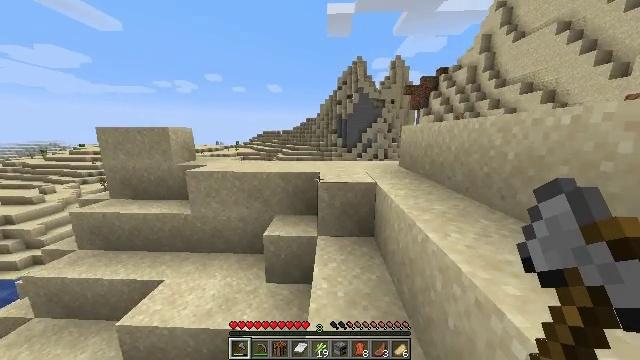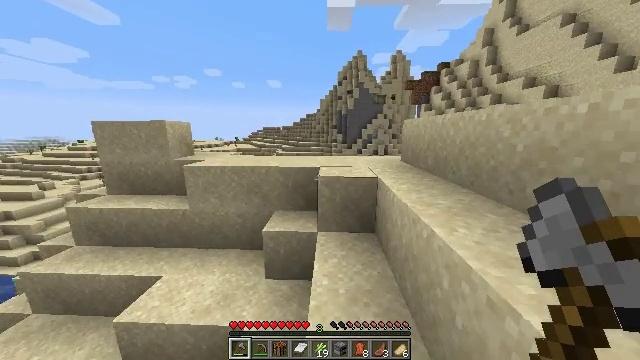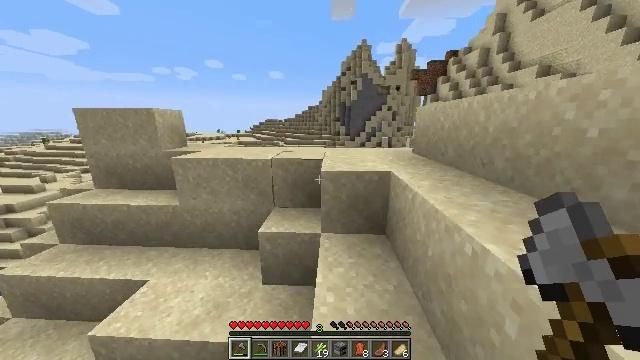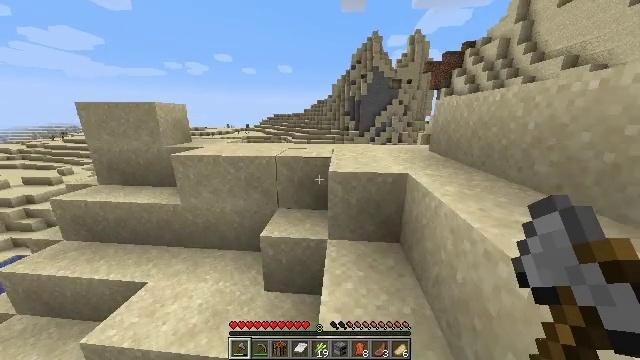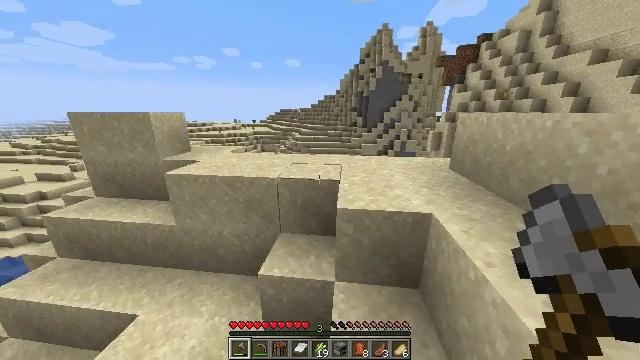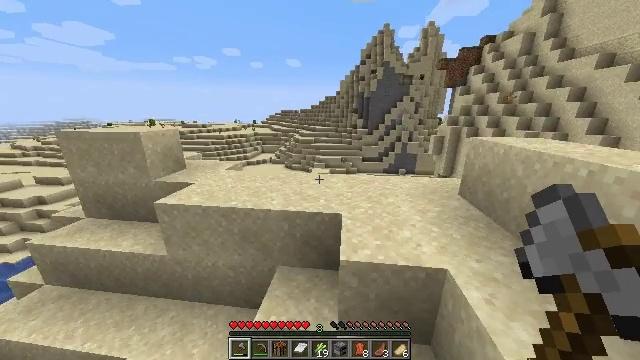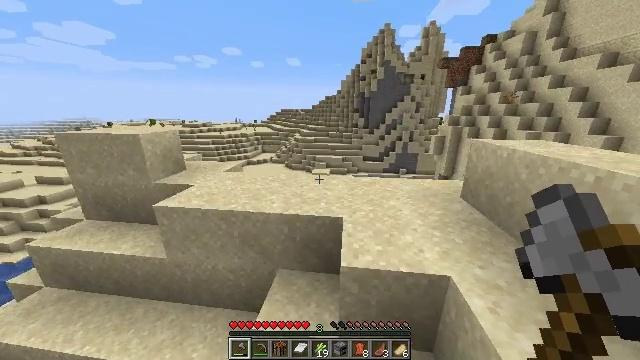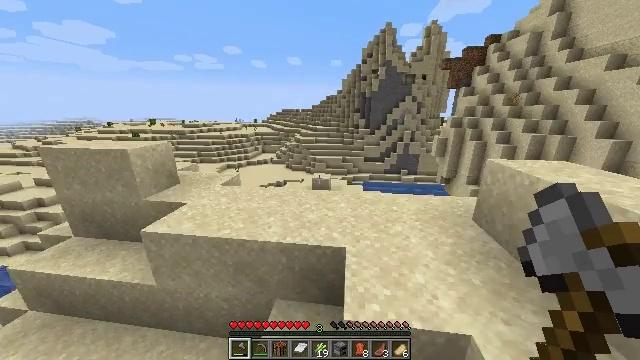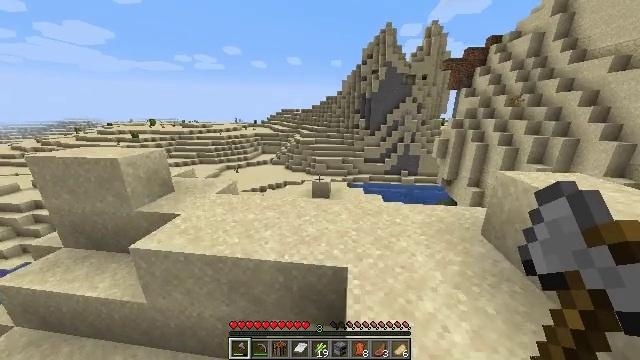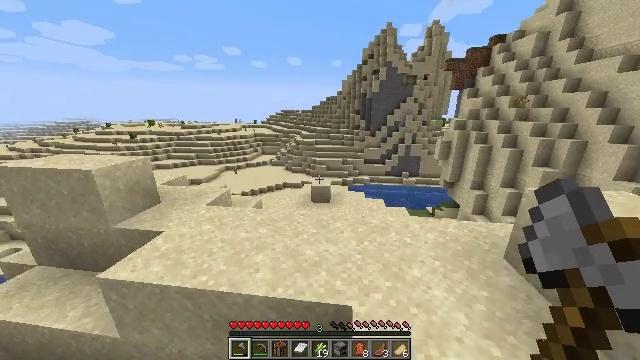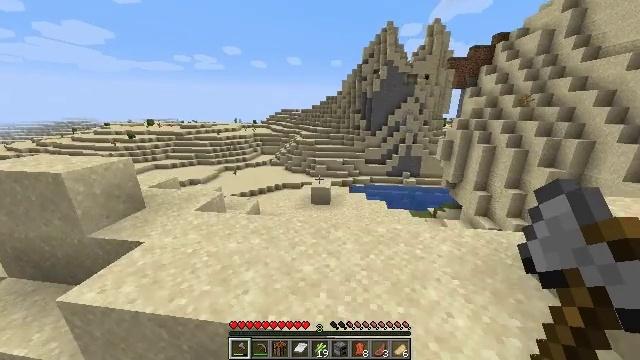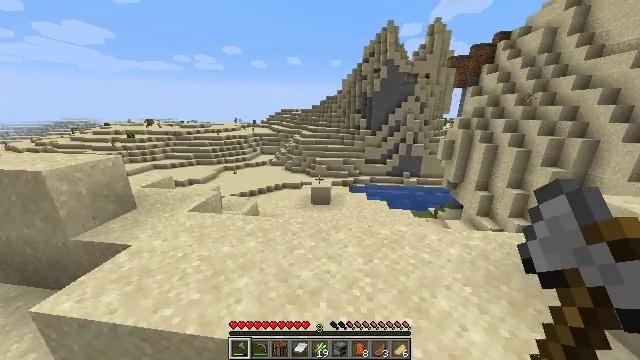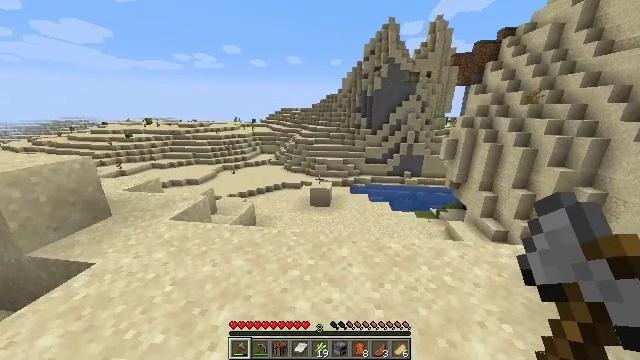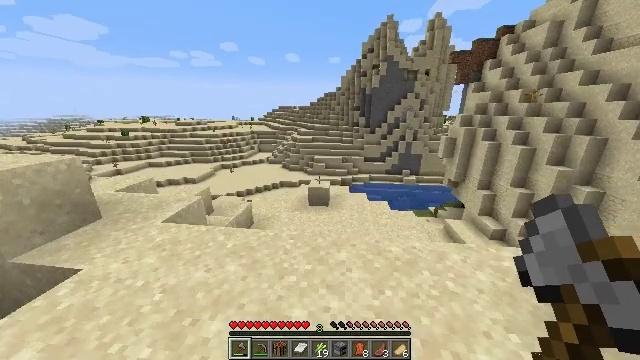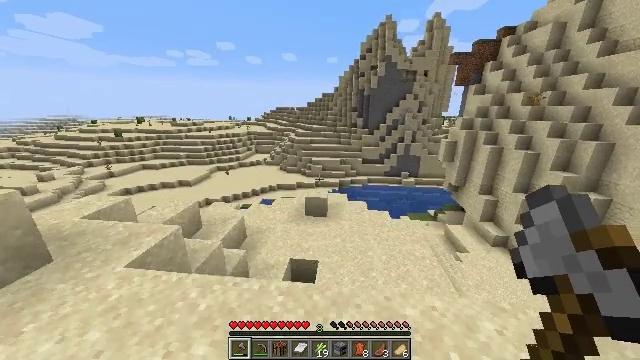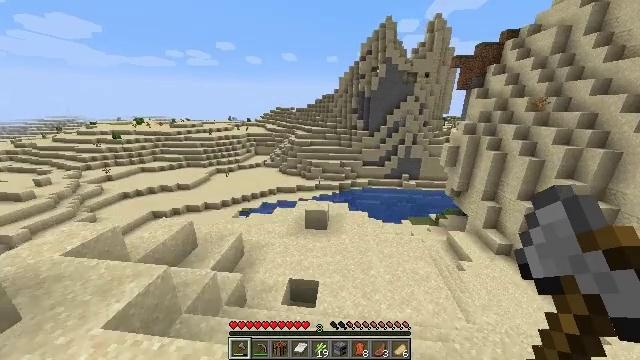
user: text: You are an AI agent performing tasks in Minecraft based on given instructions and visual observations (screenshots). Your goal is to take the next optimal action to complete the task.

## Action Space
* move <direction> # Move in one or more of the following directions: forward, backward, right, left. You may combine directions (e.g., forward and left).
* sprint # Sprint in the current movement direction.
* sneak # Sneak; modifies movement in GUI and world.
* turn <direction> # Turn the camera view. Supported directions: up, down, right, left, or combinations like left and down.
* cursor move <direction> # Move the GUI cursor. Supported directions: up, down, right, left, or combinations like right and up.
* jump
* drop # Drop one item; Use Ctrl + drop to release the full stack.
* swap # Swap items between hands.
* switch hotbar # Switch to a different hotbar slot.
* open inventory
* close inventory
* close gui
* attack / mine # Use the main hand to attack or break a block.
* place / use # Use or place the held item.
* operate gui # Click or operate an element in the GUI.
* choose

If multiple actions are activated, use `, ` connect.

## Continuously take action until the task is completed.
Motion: motion action
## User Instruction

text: Harvest the dead bush.
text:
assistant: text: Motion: move forward, sprint, turn down, jump
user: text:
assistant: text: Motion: move forward, sprint, turn down, jump
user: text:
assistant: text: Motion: move forward, sprint, turn left and down, jump
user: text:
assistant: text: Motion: move forward, sprint, turn left and down, jump
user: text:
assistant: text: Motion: move forward, sprint, jump
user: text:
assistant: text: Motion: move forward, sprint, jump
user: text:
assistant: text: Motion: move forward, sprint, jump
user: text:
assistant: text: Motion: move forward, sprint, jump
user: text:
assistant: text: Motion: move forward, sprint, jump
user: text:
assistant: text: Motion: move forward, sprint, jump
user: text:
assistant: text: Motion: move forward, sprint, jump
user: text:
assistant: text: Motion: move forward, sprint, jump
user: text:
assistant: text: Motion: move forward, sprint, jump
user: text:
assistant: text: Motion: move forward, sprint, jump
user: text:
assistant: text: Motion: move forward, sprint
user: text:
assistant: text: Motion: move forward, sprint
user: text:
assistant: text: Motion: move forward, sprint
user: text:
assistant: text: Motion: move forward, sprint
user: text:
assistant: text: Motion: move forward, sprint
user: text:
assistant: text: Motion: move forward, sprint
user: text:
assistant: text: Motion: move forward, sprint, turn left and down
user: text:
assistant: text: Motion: move forward, sprint, turn left and down
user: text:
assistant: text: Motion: move forward, sprint, turn left
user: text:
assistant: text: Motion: move forward, sprint, turn left
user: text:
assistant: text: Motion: move forward and move left, sprint, turn left
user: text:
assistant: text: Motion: move forward and move left, sprint
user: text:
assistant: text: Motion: move forward and move left
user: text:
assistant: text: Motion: move forward and move left
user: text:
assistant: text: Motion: move forward and move left, turn down
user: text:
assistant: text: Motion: move forward, turn right and down